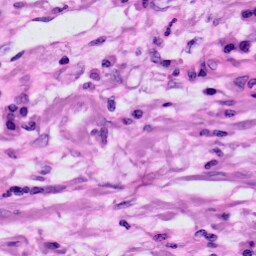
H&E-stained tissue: Skin